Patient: sex M, age 35
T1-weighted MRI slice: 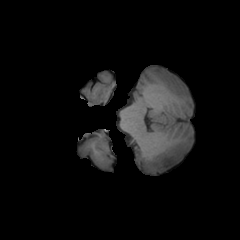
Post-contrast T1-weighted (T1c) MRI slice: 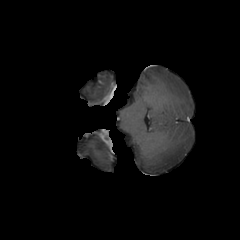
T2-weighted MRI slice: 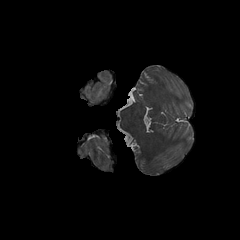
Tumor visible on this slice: no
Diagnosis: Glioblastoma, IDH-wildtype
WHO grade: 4